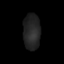
Tissue: skin
Cell type: Epithelial cells
Senescence score: 0.2794
Nuclear area (px): 593
Mean DAPI intensity: 36.408